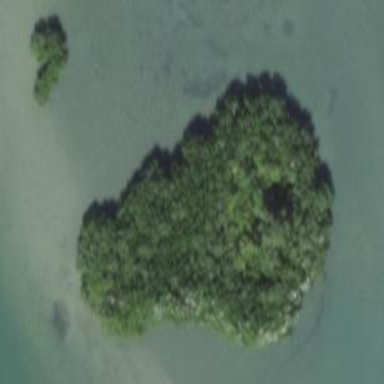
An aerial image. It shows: Islet.